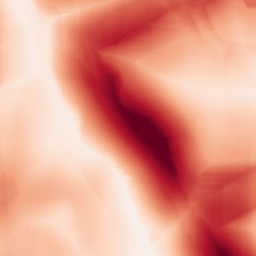
Category: morphological
Decomposition family: morphological_square
Decomposition parameters: operation: gradient
size: 50
Upsampling method: bspline
Upsampling parameters: scale: 2
Upsampling scale: 2